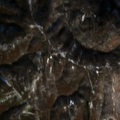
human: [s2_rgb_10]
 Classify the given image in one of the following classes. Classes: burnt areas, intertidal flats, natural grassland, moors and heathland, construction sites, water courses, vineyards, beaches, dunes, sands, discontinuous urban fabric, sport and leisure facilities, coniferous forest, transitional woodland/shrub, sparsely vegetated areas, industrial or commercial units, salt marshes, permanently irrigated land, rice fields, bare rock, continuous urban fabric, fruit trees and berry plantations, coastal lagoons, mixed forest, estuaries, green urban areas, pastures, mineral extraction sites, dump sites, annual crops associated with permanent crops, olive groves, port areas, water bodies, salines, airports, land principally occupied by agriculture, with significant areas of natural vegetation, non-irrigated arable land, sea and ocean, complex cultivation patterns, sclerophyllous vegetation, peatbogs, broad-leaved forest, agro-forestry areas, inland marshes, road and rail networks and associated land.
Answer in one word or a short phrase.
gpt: broad-leaved forest